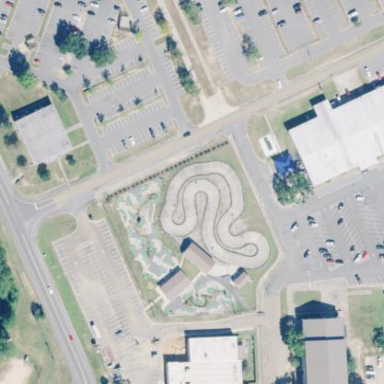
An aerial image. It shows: Asphalt raceway designated for karting.